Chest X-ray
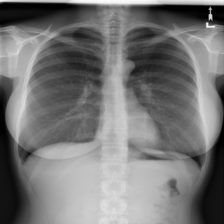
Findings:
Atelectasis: negative
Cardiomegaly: negative
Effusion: negative
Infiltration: negative
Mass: negative
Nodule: positive
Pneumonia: negative
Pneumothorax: negative
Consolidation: negative
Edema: negative
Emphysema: negative
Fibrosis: negative
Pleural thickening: negative
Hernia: negative